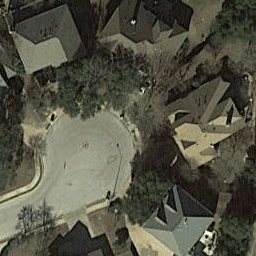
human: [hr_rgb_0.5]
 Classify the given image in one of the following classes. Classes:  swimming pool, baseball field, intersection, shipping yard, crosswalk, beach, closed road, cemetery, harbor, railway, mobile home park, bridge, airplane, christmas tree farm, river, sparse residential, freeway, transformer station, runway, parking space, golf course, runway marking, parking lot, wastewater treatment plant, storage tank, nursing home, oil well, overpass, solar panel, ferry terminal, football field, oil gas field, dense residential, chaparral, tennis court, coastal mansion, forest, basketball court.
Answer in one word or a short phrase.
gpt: closed road